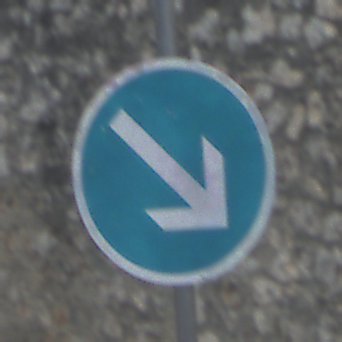
Verkehrszeichen: VorgeschriebeneVorbeifahrtRechts
Umgebung: Outdoor, Suburban
Tageszeit: MorningAfternoon
Wetter: PartlyCloudy
Licht: Natural
Jahreszeit: NotSpecified
Kontrast: LowContrast